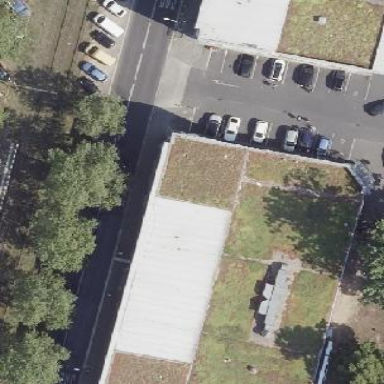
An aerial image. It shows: Flat roofed retail building that is supermarket.